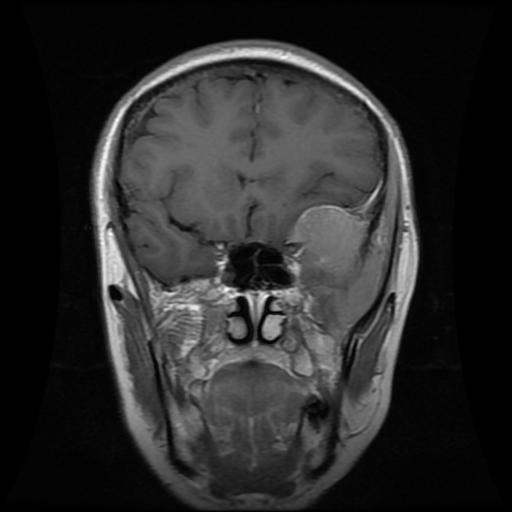
Label: meningioma